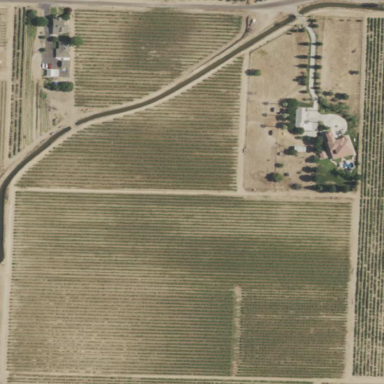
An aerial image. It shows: Vineyard.